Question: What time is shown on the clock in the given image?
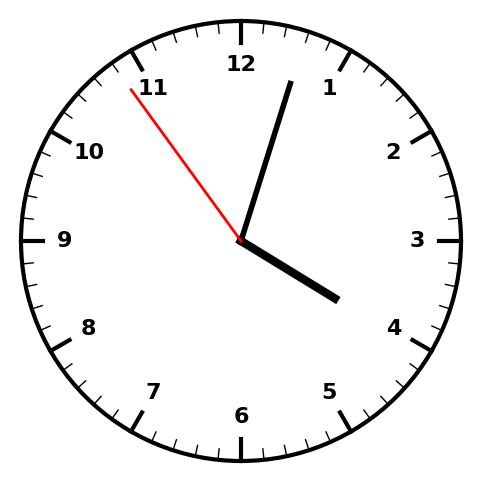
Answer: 04:02:54